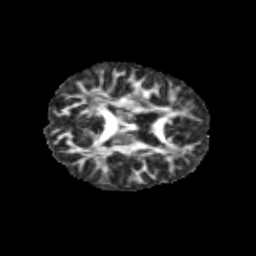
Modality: FA
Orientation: axial
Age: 9
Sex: female
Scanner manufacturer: siemens
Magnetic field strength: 3 T
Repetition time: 3.8 s
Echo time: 0.07 s